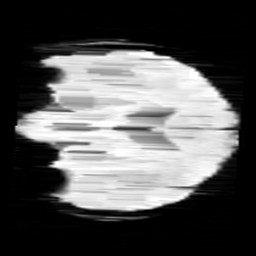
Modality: minIP
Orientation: coronal
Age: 11
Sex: male
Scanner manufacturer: siemens
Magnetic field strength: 3 T
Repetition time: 0.027 s
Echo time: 0.02 s